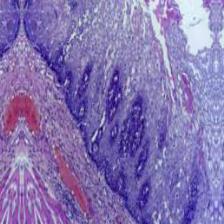
Diagnosis: Normal